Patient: sex M, age 35
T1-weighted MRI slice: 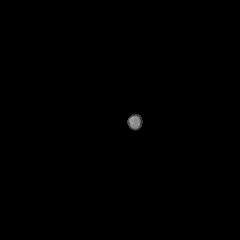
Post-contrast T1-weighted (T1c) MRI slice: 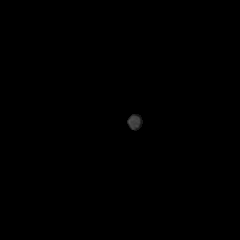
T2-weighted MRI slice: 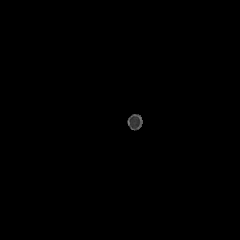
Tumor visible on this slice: no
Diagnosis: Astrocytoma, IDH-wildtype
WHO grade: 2